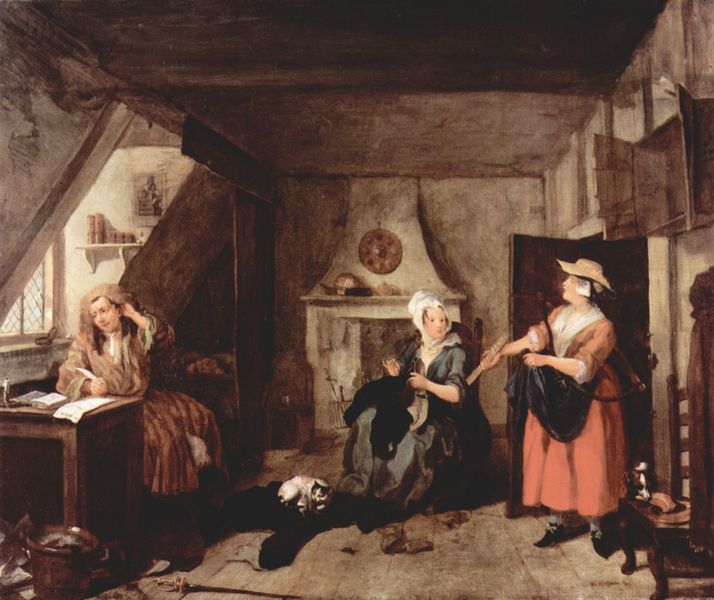
Titel: Der gepeinigte Poet
Künstler: William Hogarth
Standort: Birmingham (West Midlands)
Institution: Birmingham Museum and Art Gallery
Schlagwörter: blau, blätter, feder, gemälde, hand, mann, schatten, weiß, frauen, menschen, mädchen, ocker, sitzen, wäsche, braun, damen, femmes, fenster, frau, glas, holz, hut, hüte, kleid, kleider, licht, raum, reden, schwarz, stuhl, szene, tisch, tür, zimmer, ausblick, dach, dame, haus, rot, tuch, beige, haube, malerei, teppich, regal, wand, halten, bild, holland, möbel, hütte, sonne, boden, gewand, interieur, mantel, stoff, decke, drei, innen, blatt, england, locken, arbeit, genre, kamin, ofen, schornstein, fell, perücke, schürze, magd, schrift, bücher, papier, schrank, schreibtisch, genremalerei, fußboden, schuhe, türe, dielen, ausschau, chair, hat, people, sword, white, window, women, black, dick, dress, female, painting, room, sitting, table, talk, woman, holzboden, handarbeit, kopftuch, nähen, stricken, strohhut, dichter, poet, lesen, uhr, korb, mending, näherin, rug, schneiderin, sewing, tischchen, balken, floor, pot, stube, kammer, lichteinfall, sticken, zeigen, katze, eingang, schmutz, buch, humor, säbel, waffe, kundin, dachstuhl, degen, vermeer, tasche, dielenboden, bleiglas, kasten, sims, biedermeier, bücherregal, besuch, feather, handwerk, brief, schreiben, mansarde, man, house, fachwerk, heimlich, gaube, buchregal, light, shutters, aufklärung, paper, eimer, hats, peinture, books, desk, pen, quill, writing, shelf, clock, door, sunlight, dachkammer, dachschräge, perrücke, botschaft, basket, eintreten, mantle, music, cat, chat, cheminée, family, fireplace, zange, renaissance, alkoven, maß, offener kamin, thinking, nachricht, möblierung, crane, morgenrock, animal, cloth, headscarf, home, book, candle, dutch, bretterboden, humans, sideboard, hogarth, hüt, htu, william hogarth, wig, dielenbretter, dachzimmer, romentik, beistelltich, dachstube, fenterrahmen, flemisch, modern moral histories, zimmertüre, flemish, mess, heimelich, er, bucket, pail, master, damne, stove, message, couturière, messagère, calico, cusician, mant;e, this image seems calm yet also boring. it looks kind of like a sunday, with people just sitting around the house doing busy work.